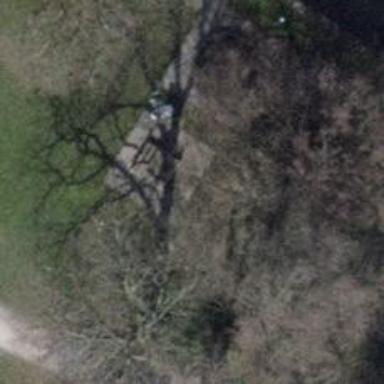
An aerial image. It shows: Picnic table located in leisure land area.